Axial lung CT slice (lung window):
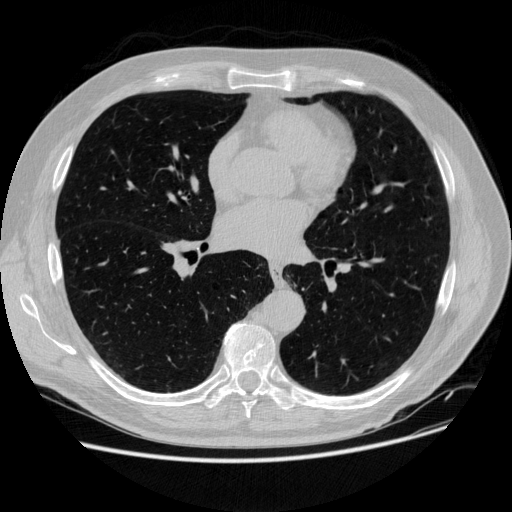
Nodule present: no